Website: lowes
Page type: billing-address
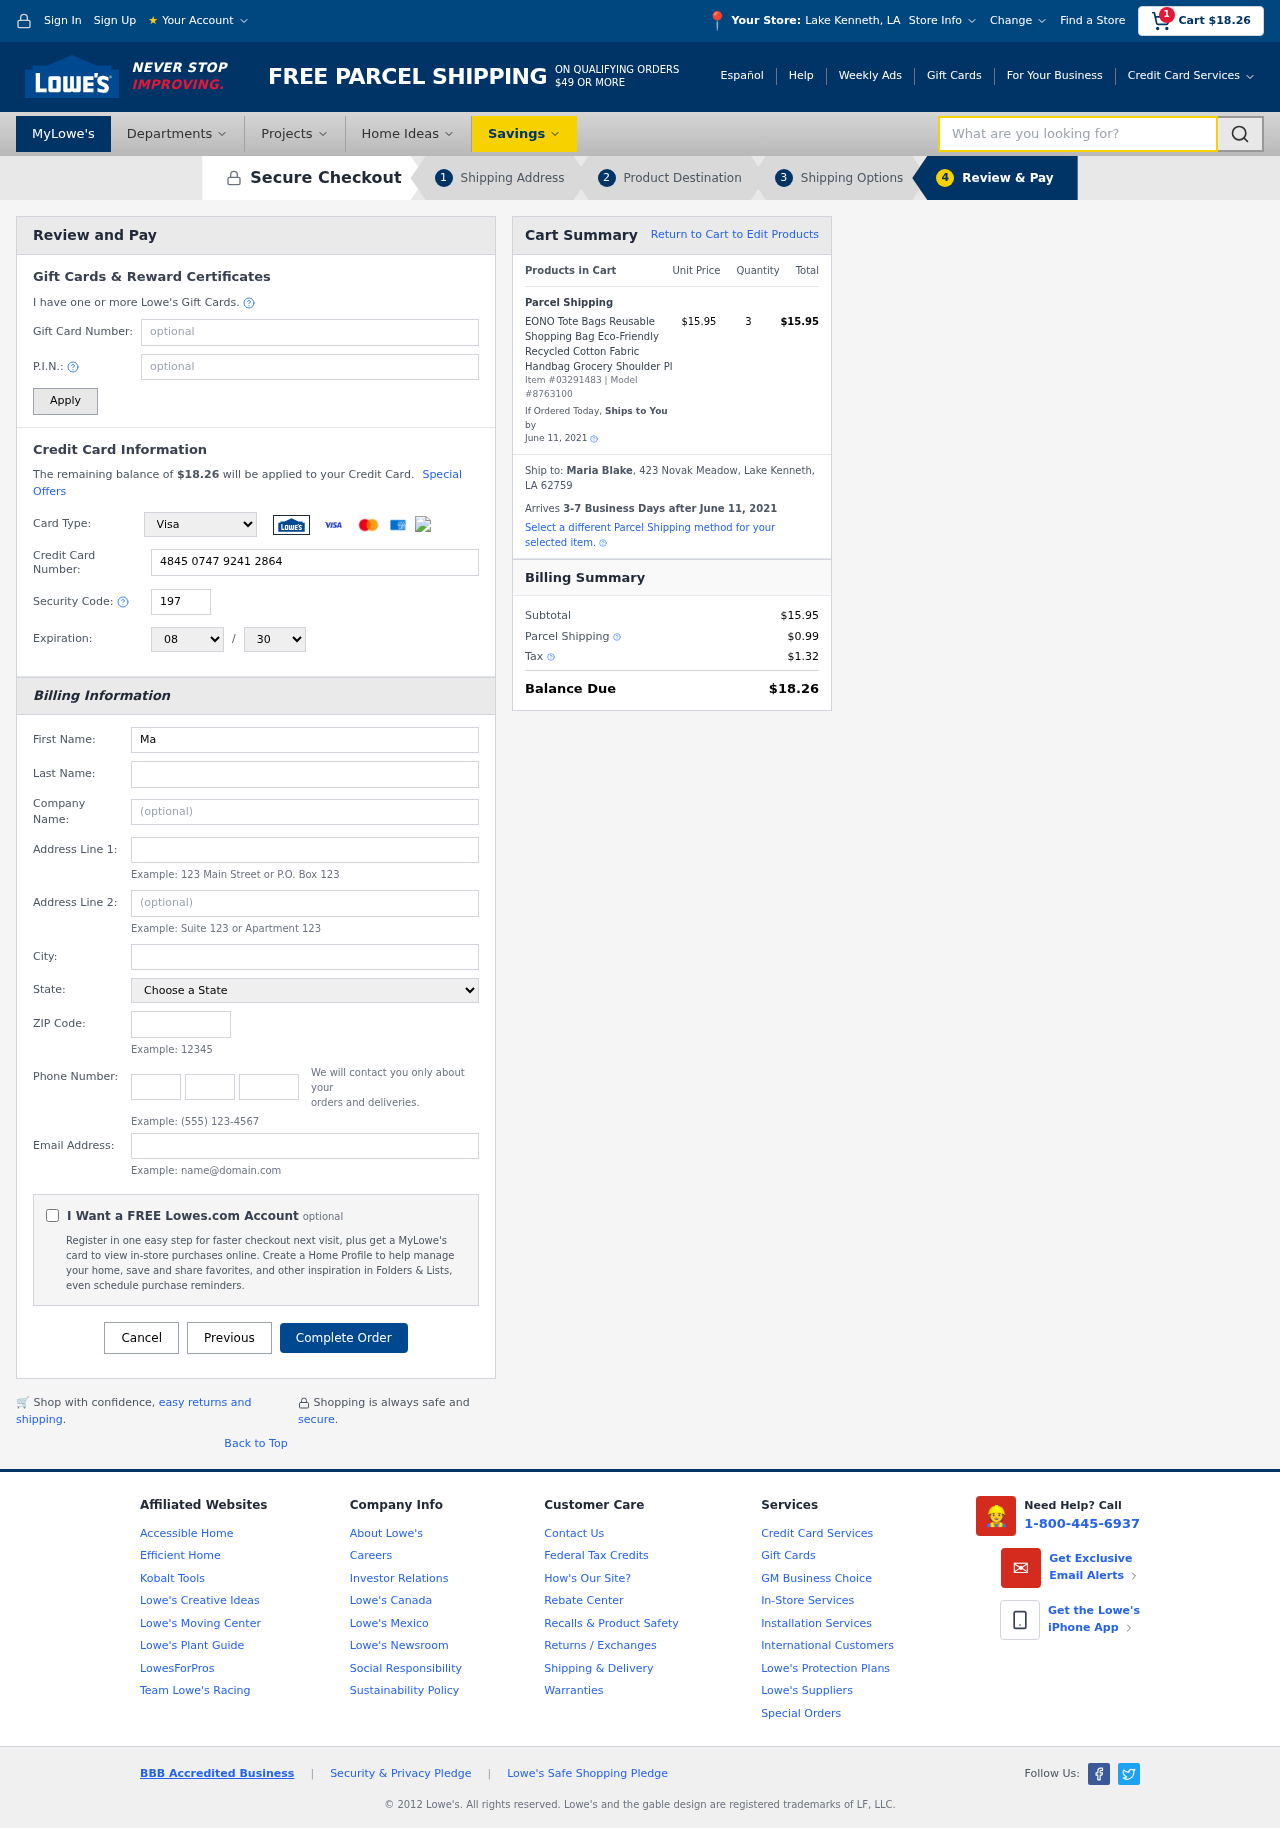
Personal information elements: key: PII_CARD_CVV
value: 197
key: PII_CARD_EXPIRY_MONTH
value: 08
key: PII_CARD_EXPIRY_YEAR
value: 30
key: PII_CARD_NUMBER
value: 4845 0747 9241 2864
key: PII_CARD_TYPE
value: Visa
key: PII_CITY
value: Lake Kenneth
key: PII_CITY_STATE
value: Lake Kenneth, LA
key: PII_EMAIL
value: maria_blake@yahoo.com
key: PII_FIRSTNAME
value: Maria
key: PII_FULLNAME
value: Maria Blake
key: PII_LASTNAME
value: Blake
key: PII_PHONE_AREA
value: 970
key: PII_PHONE_PREFIX
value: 976
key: PII_PHONE_SUFFIX
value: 0671
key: PII_POSTCODE
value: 62759
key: PII_STATE
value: Louisiana
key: PII_STREET
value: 423 Novak Meadow
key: PII_STREET2
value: Suite 220
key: PII_CITY_STATE_ZIP
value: Lake Kenneth, LA 62759
Product elements: key: PRODUCT1_NAME
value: EONO Tote Bags Reusable Shopping Bag Eco-Friendly Recycled Cotton Fabric Handbag Grocery Shoulder Pl
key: PRODUCT1_PRICE
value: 15.95
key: PRODUCT1_QUANTITY
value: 3
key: PRODUCT_ITEM_NUMBER
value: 03291483
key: PRODUCT_MODEL_NUMBER
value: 8763100
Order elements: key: ORDER_SUBTOTAL
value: $18.26
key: ORDER_TOTAL
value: $18.26
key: ORDER_SHIPPING_DATE
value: June 11, 2021
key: ORDER_SUBTOTAL
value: $15.95
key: ORDER_DELIVERY_DATE
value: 3-7 Business Days after June 11, 2021
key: ORDER_SHIPPING_DATE2
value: June 11, 2021
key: ORDER_SUBTOTAL2
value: $15.95
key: ORDER_SHIPPING_COST
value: $0.99
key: ORDER_TAX
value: $1.32
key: ORDER_TOTAL2
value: $18.26
Search elements: key: HEADER_SEARCH
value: What are you looking for?